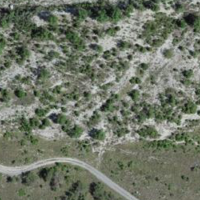
EUNIS habitat code: 50
Species observed at this site:
Globularia bisnagarica
Hippophae rhamnoides